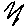
Label: zigzag